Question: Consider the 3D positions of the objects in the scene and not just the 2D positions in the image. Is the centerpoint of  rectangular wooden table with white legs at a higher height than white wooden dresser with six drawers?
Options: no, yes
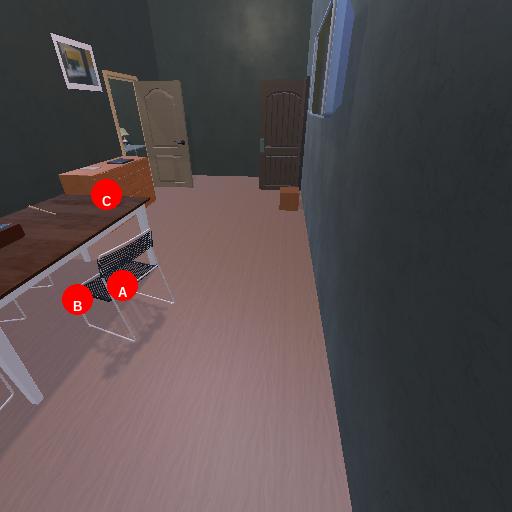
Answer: no